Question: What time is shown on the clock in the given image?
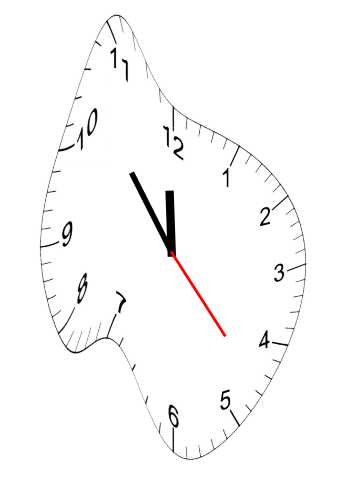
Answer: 11:53:23